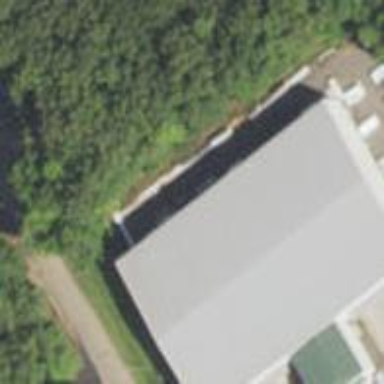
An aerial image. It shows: Industrial building.